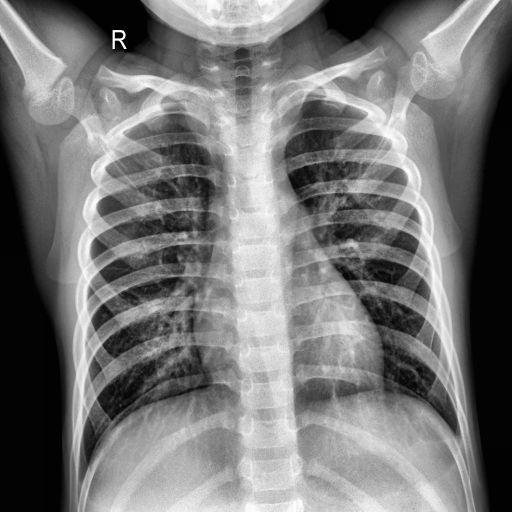
Finding: NORMAL